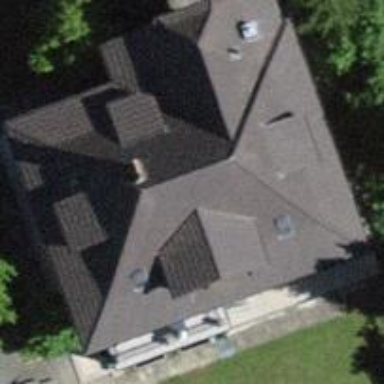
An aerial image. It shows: Simple and straightforward house.